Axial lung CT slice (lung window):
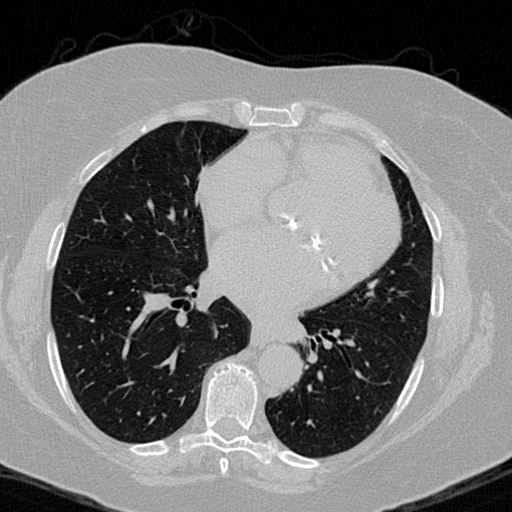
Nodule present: no